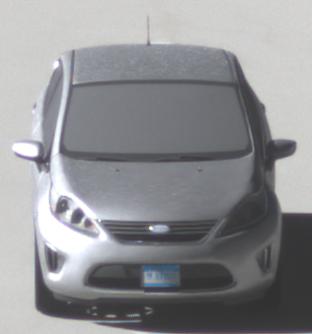
Make: Ford
Model: Fiesta
Detailed model: ’09 Sedan (seventh series)
Model produced from: 2010
Model produced until: 2017
Doors: 4
Color: white
Road condition: dry road
Daytime: morning or afternoon
Contrast: high contrast